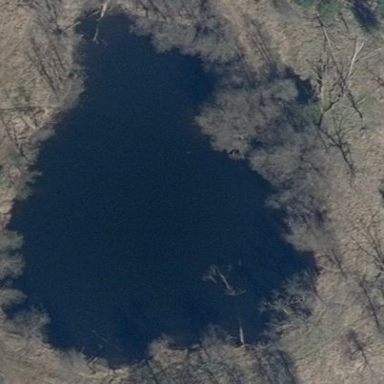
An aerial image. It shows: Serene pond surrounded by nature.